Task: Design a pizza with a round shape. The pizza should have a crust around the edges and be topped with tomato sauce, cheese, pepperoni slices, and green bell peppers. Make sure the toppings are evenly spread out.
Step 305:
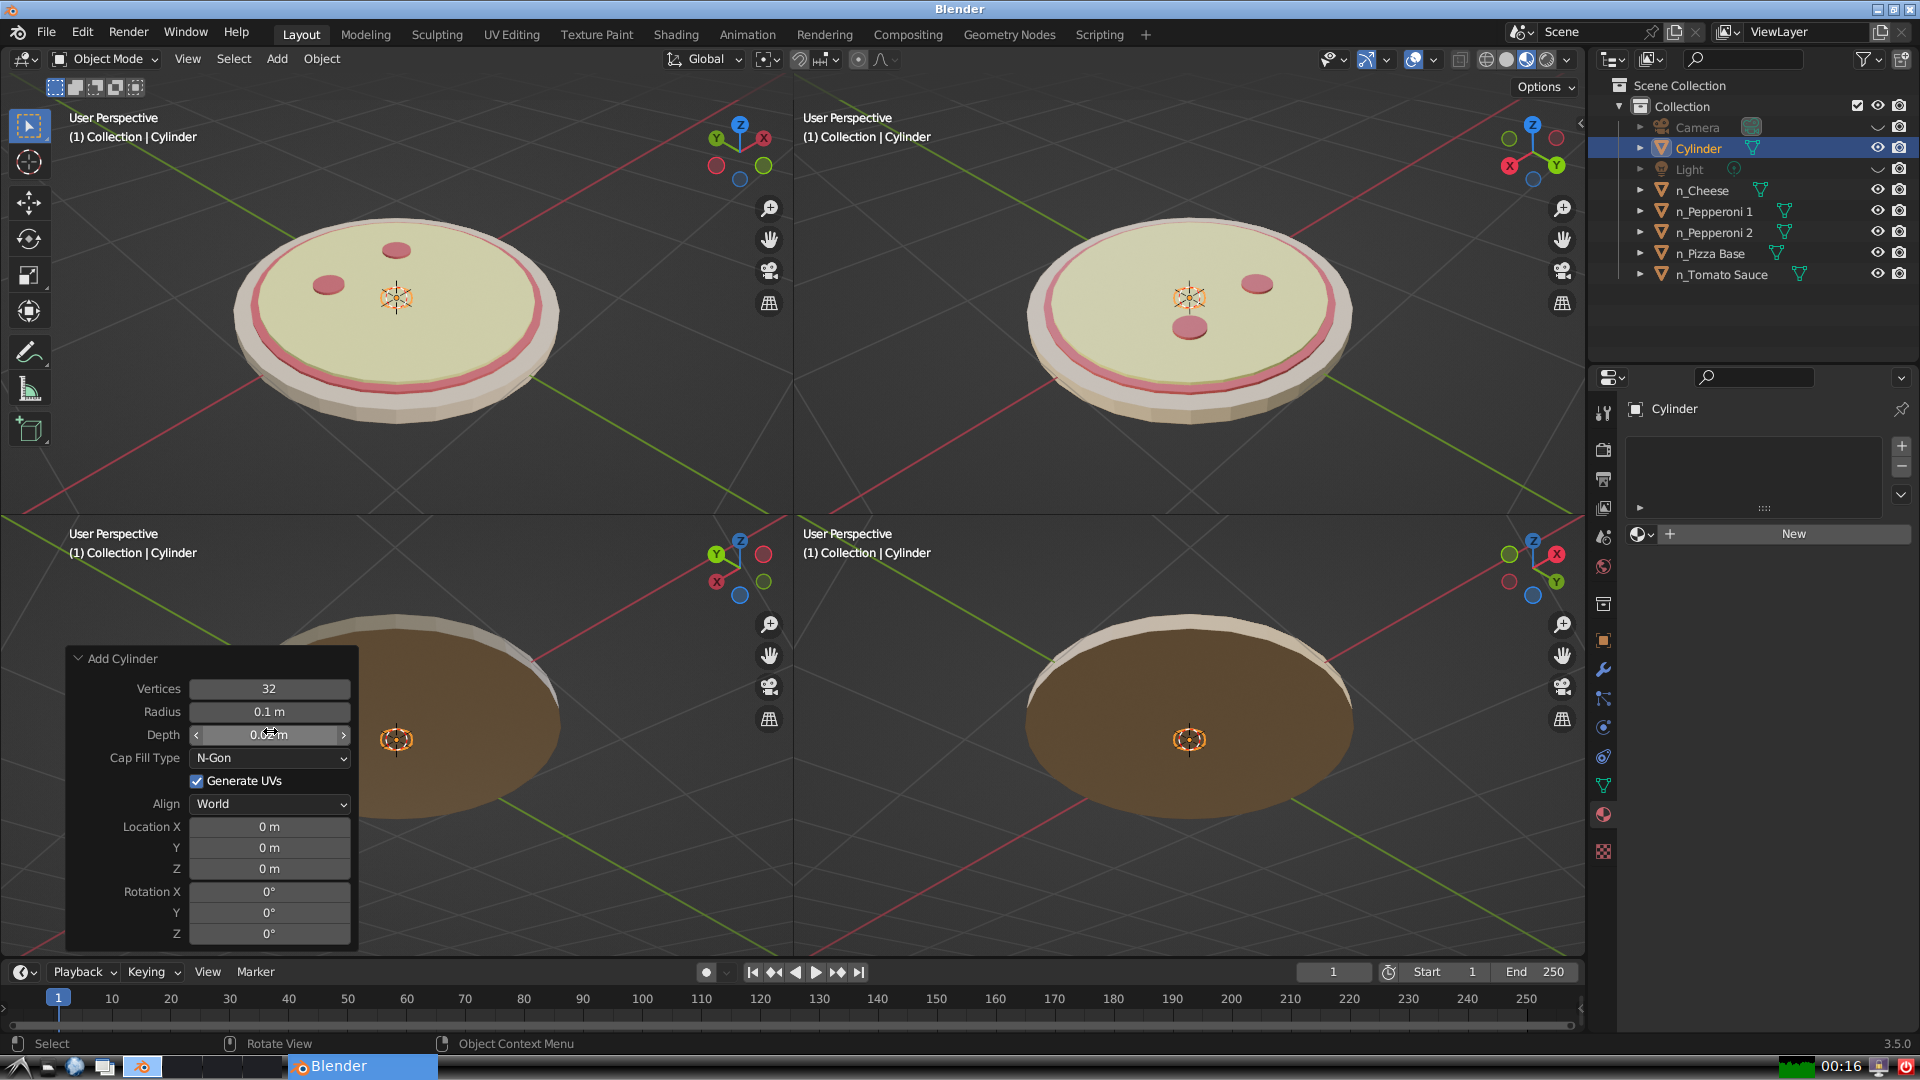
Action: click: no